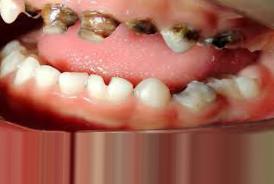
Condition: Caries